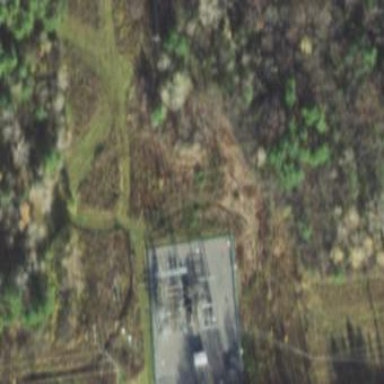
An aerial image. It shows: Power substation.